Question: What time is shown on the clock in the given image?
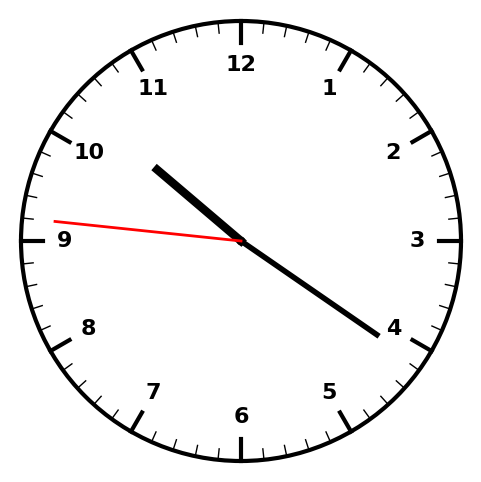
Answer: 10:20:46